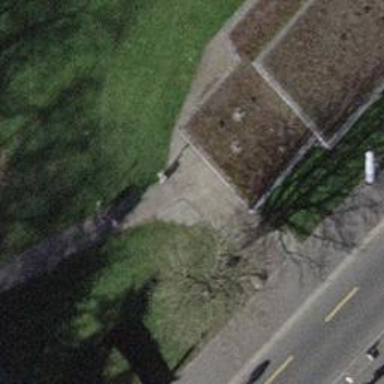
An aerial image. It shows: Public bookcase.